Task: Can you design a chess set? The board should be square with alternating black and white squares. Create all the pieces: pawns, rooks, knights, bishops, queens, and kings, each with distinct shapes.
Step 781:
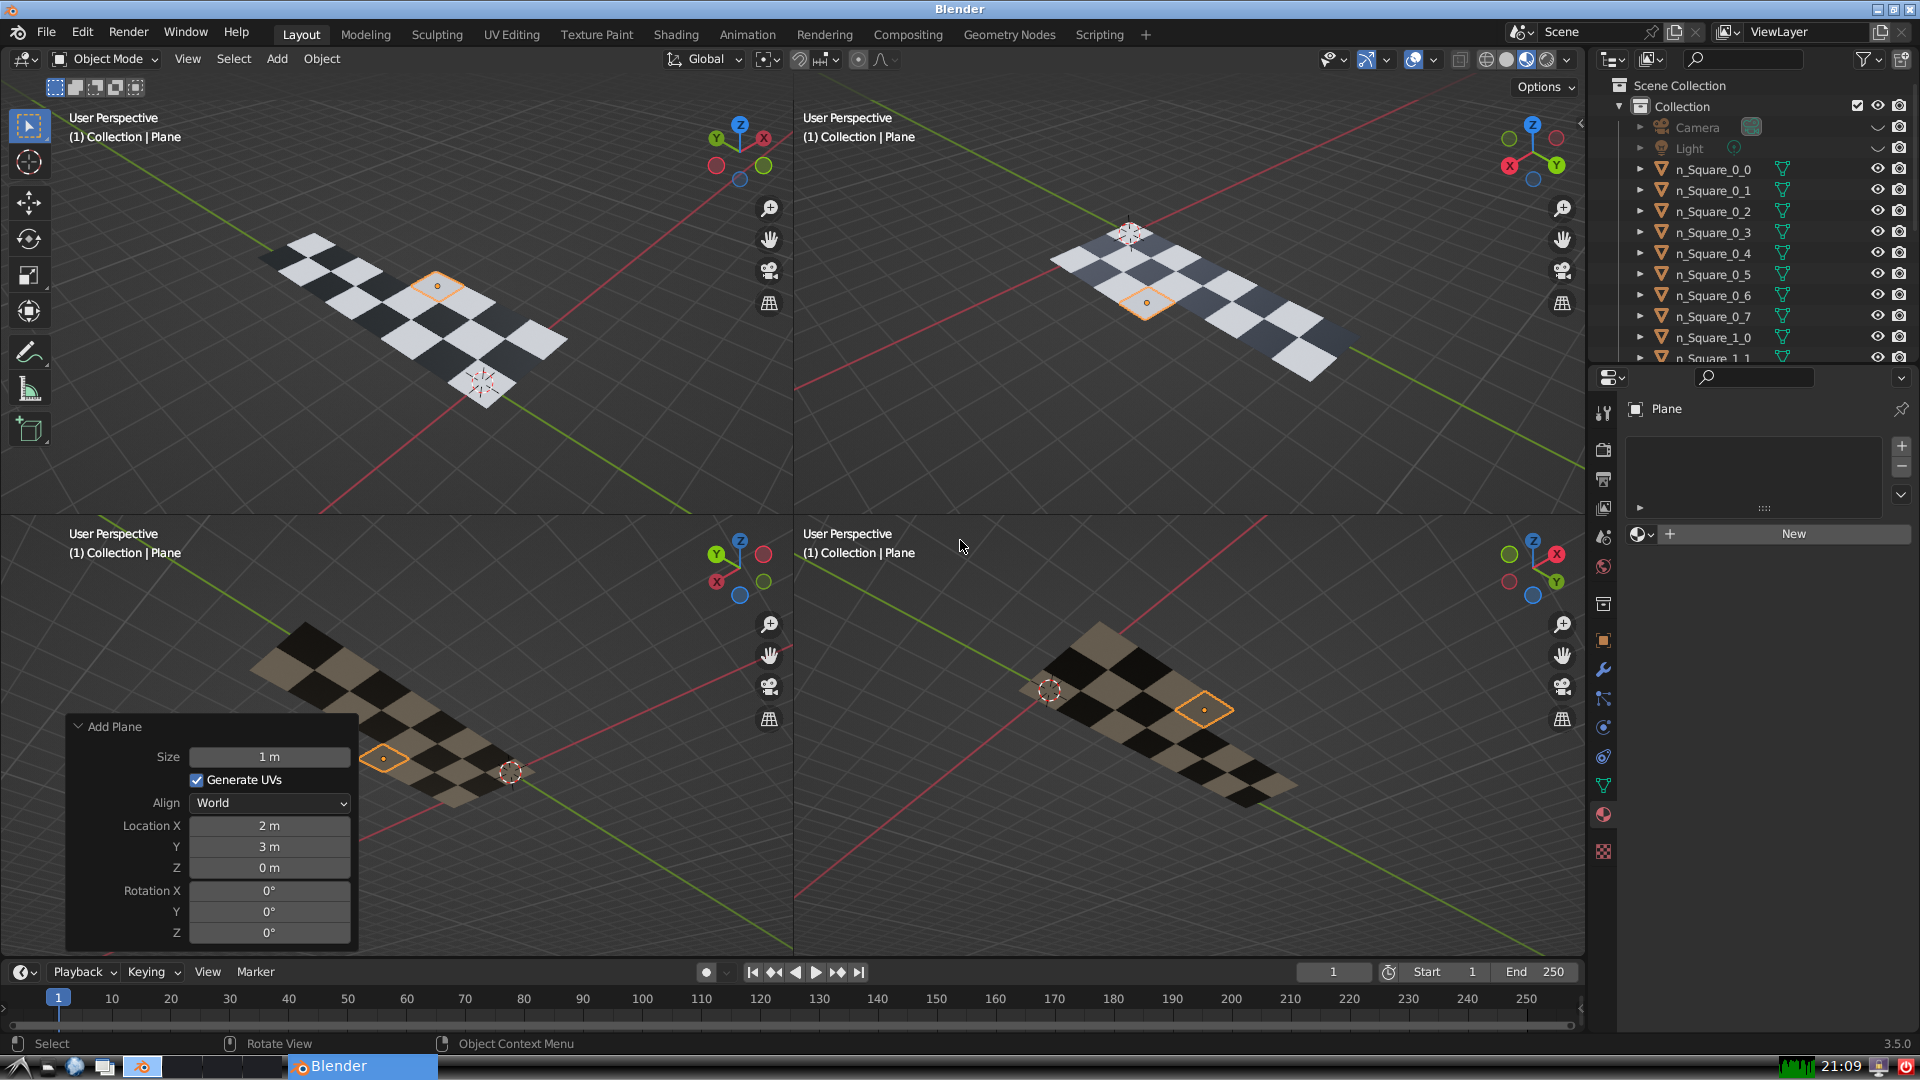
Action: {"mouse_move": [1608, 631]}